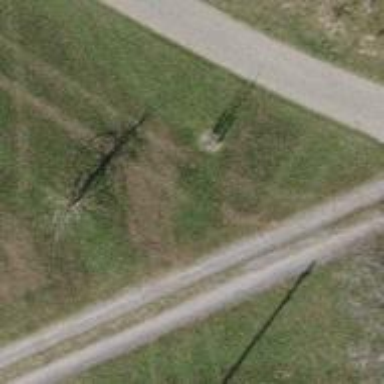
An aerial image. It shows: Row of trees in natural setting.